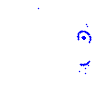
Particle: kaon